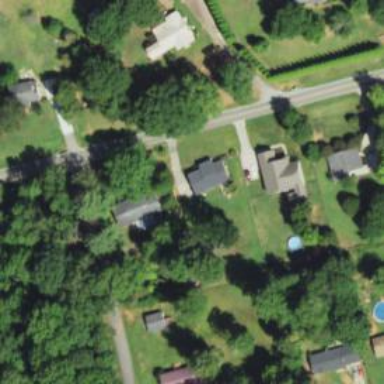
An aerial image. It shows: Driveway leading to service road.